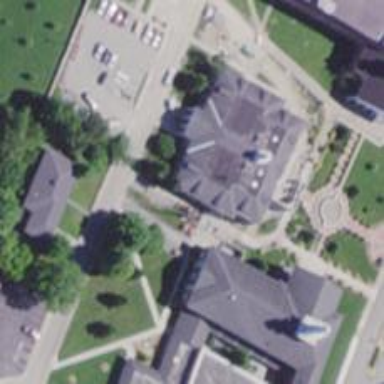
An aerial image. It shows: Building that serves as library.